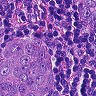
Metastatic tissue present: yes